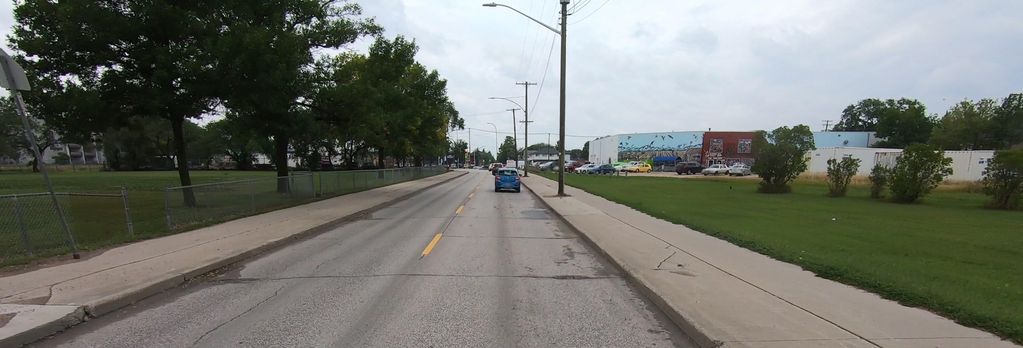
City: winnipeg